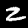
Digit: 2